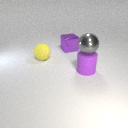
large purple rubber cylinder below large gray metal sphere